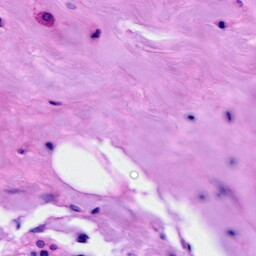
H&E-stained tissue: Breast